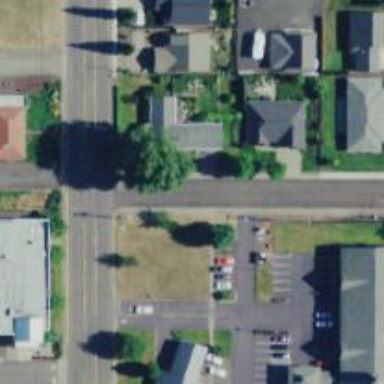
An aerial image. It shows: Residential road.